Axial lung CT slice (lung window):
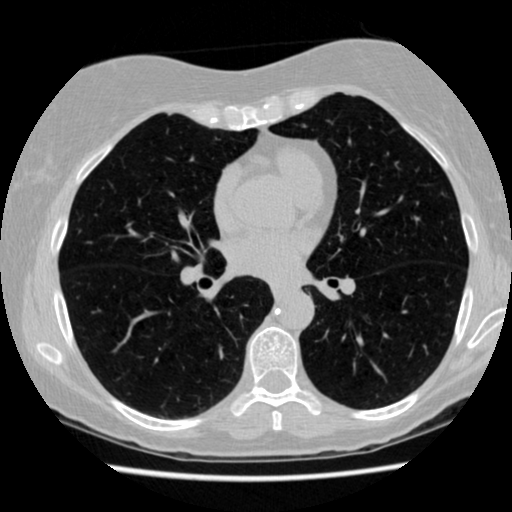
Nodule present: no